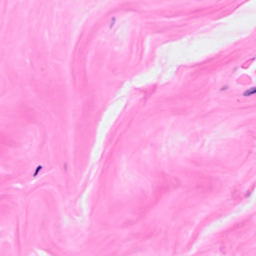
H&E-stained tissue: Breast